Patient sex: M
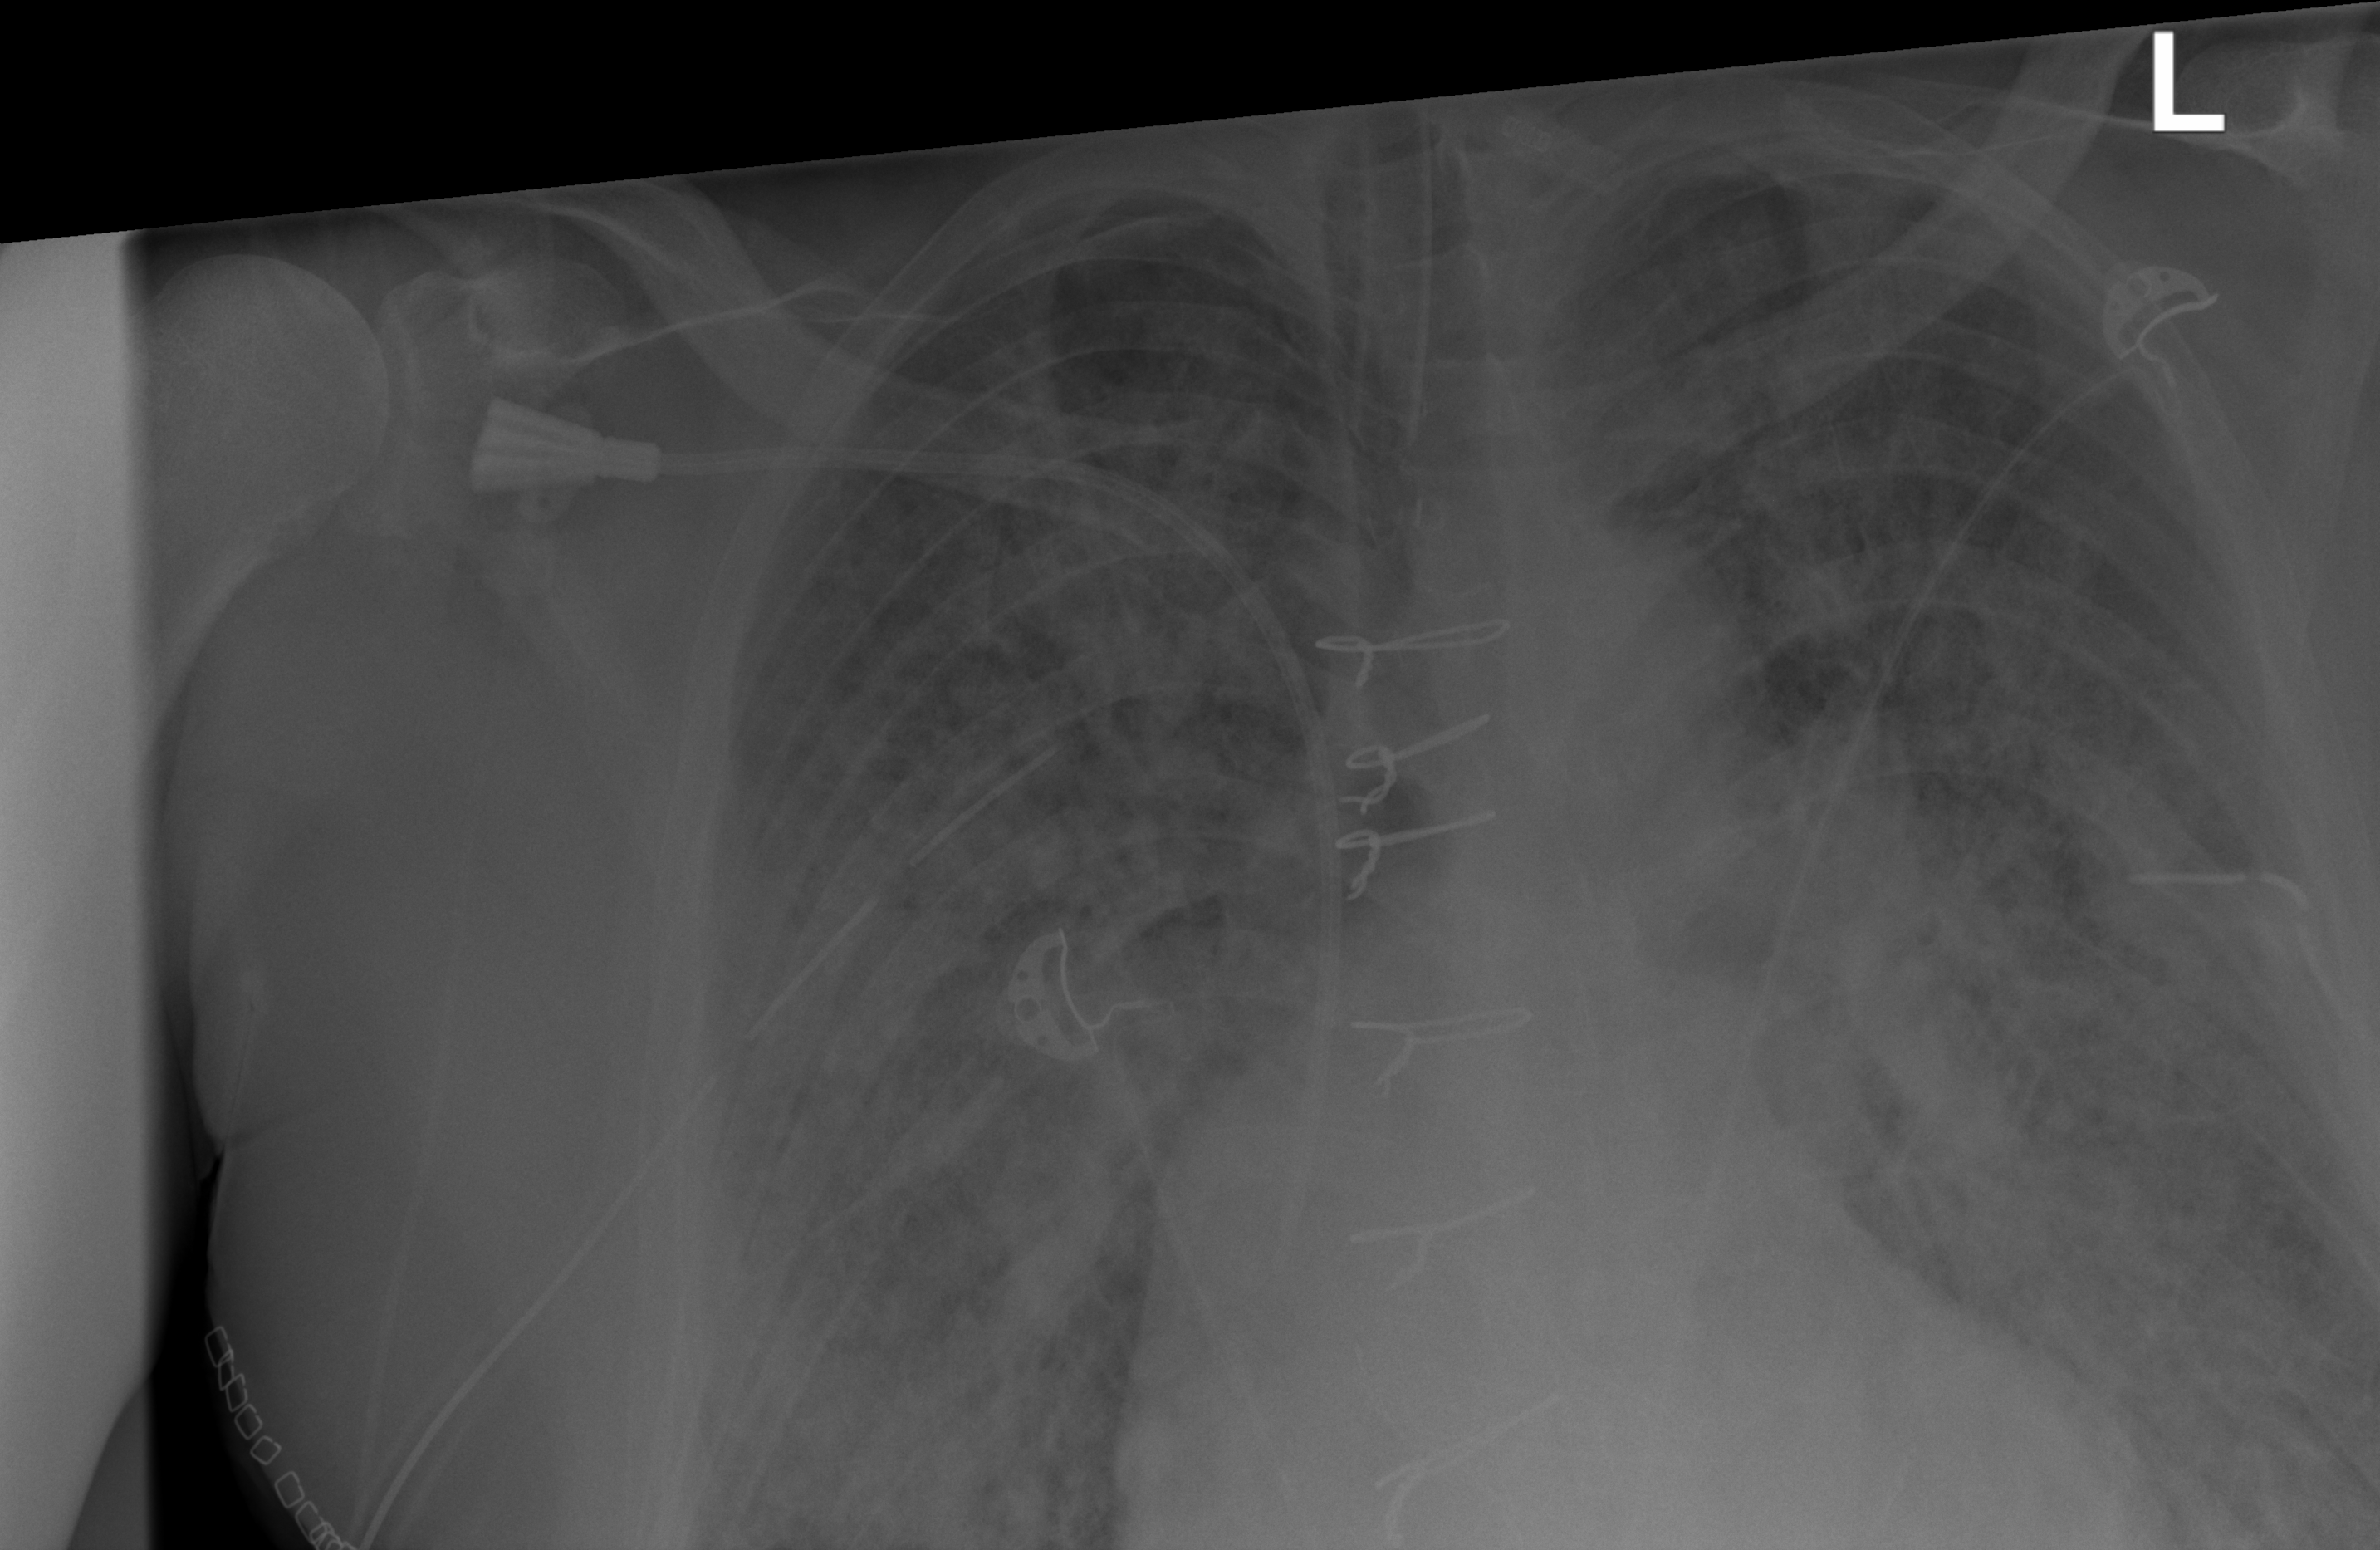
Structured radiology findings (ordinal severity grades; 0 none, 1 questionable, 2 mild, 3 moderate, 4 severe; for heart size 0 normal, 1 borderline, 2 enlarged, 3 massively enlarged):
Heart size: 1
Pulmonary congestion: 3
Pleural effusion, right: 0
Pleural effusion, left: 0
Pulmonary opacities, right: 4
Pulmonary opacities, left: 4
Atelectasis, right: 3
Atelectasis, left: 3